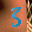
Label: 3